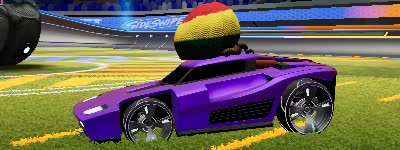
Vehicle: breakout